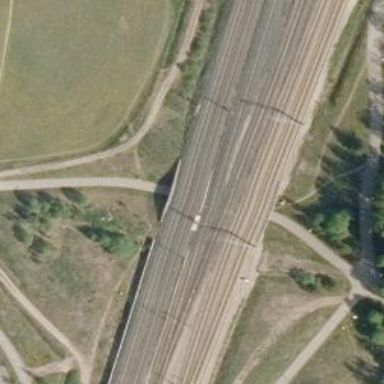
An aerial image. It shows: Railway track with continuous electrified contact line.